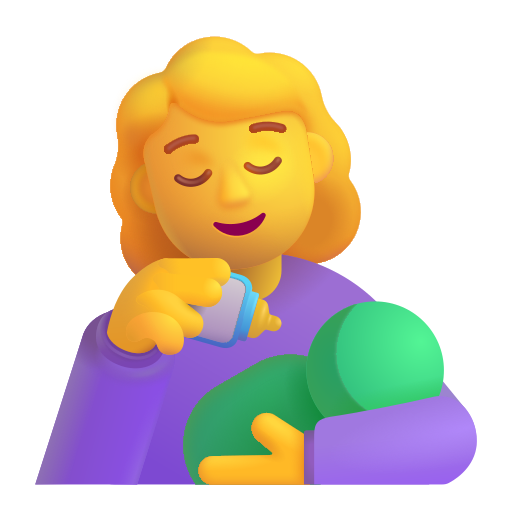
woman feeding baby color default